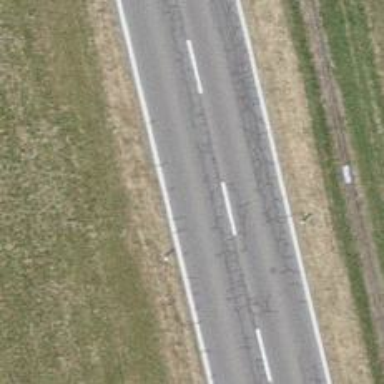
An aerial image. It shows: Primary highway.